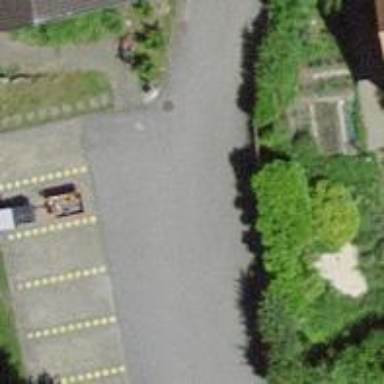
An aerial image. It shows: Street side parking area.